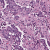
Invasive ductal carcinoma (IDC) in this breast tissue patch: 1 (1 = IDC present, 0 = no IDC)